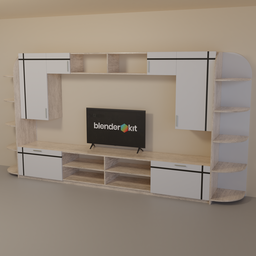
Label: furniture